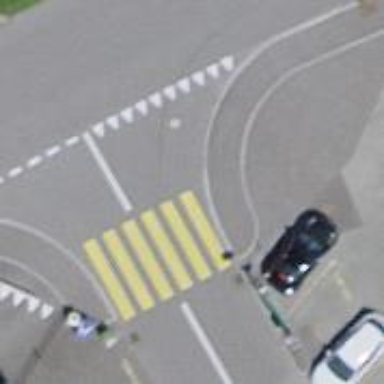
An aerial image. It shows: Marked road crossing.